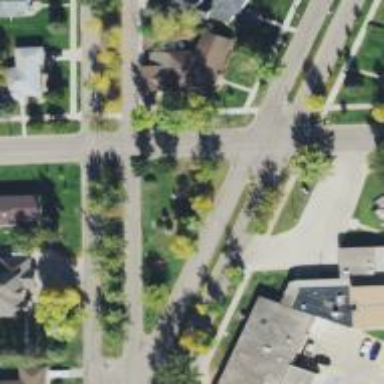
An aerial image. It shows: Smooth asphalt road in residential area.